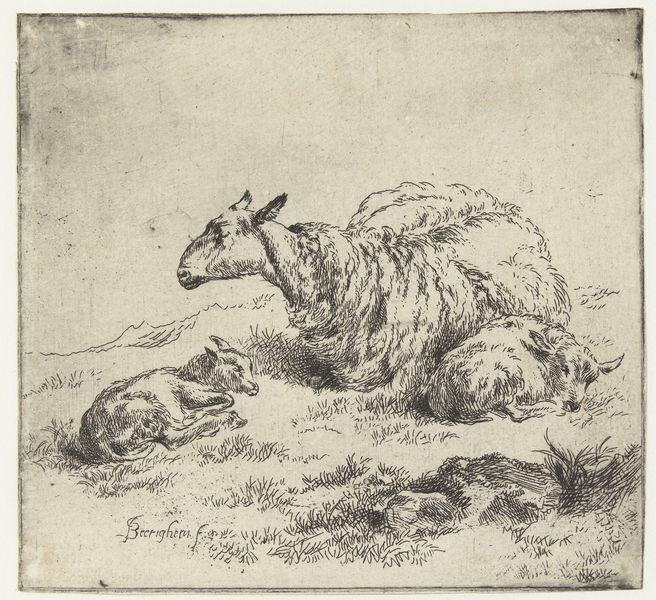
Titel: Ooi met twee lammeren
Künstler: Nicolaes Pietersz. Berchem
Standort: Amsterdam
Institution: Rijksmuseum
Schlagwörter: white, black, grey, sky, field, hill, grass, mother, sketch, gras, sleeping, baby, goat, sheep, lamb, junge, zeichnung, wiese, schaf, schlafen, fell, ewe, lamm, lämmer, mama, graslandschaft, schaaf, beerighern